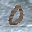
Label: 0